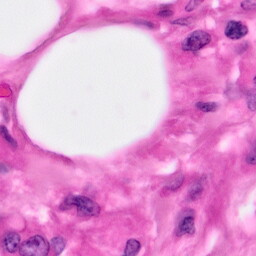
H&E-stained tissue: Pancreatic